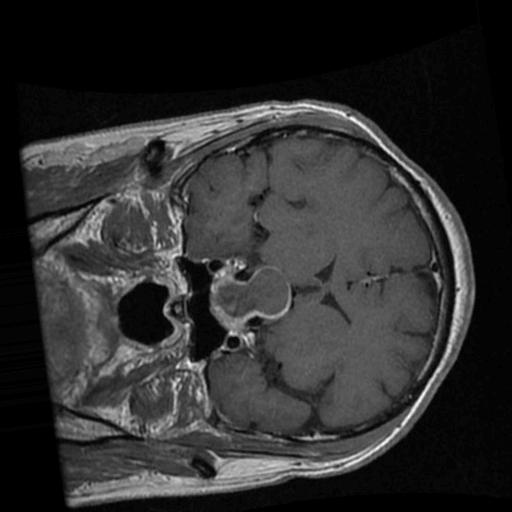
Label: brain_tumor